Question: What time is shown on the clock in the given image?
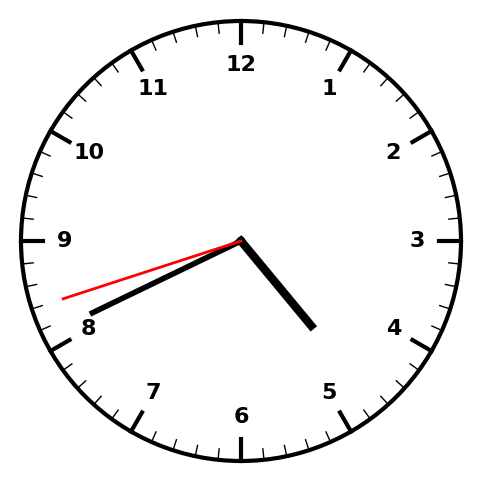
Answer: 04:40:42